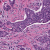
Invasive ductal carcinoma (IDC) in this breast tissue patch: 1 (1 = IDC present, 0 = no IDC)